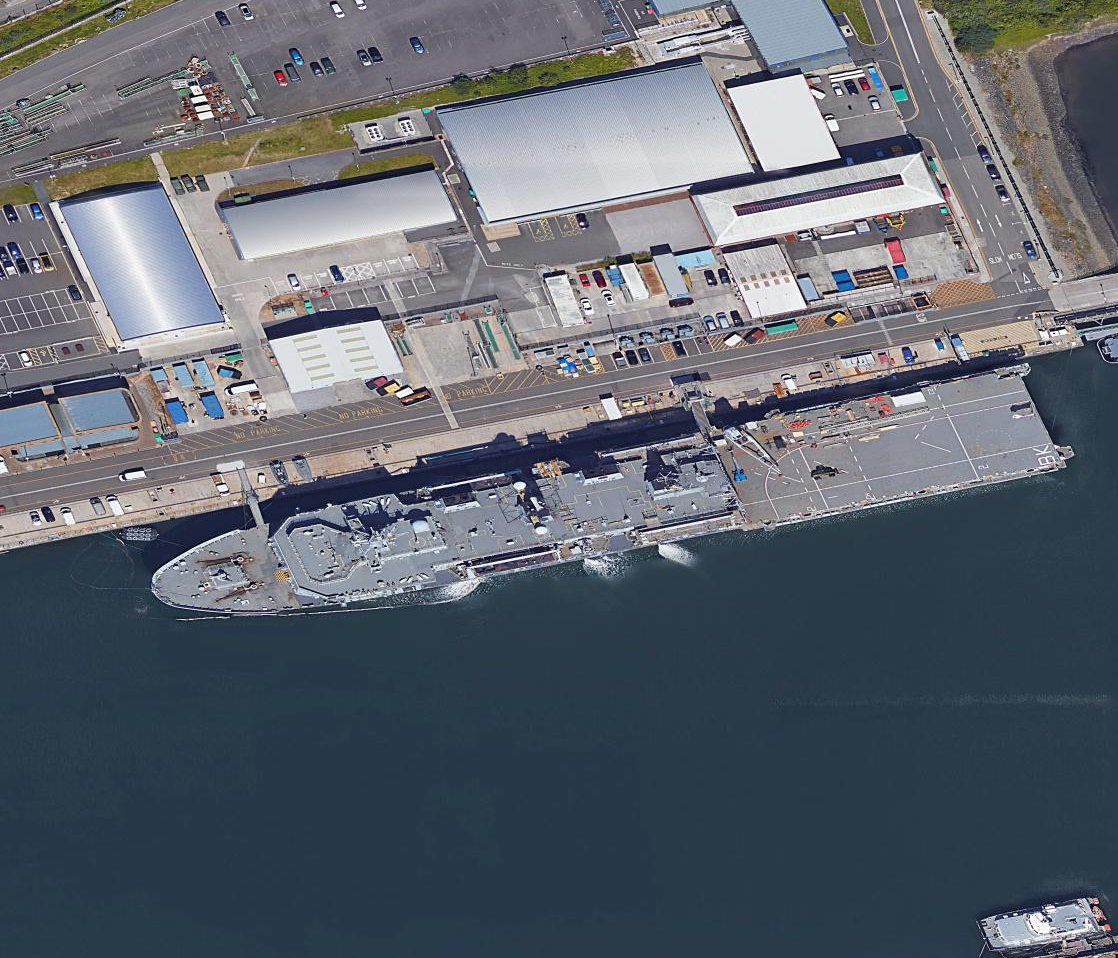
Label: assault